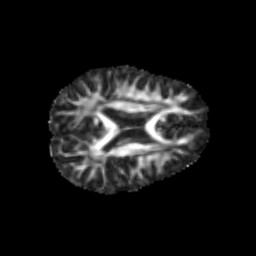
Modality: FA
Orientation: axial
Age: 7
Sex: male
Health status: healthy